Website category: university
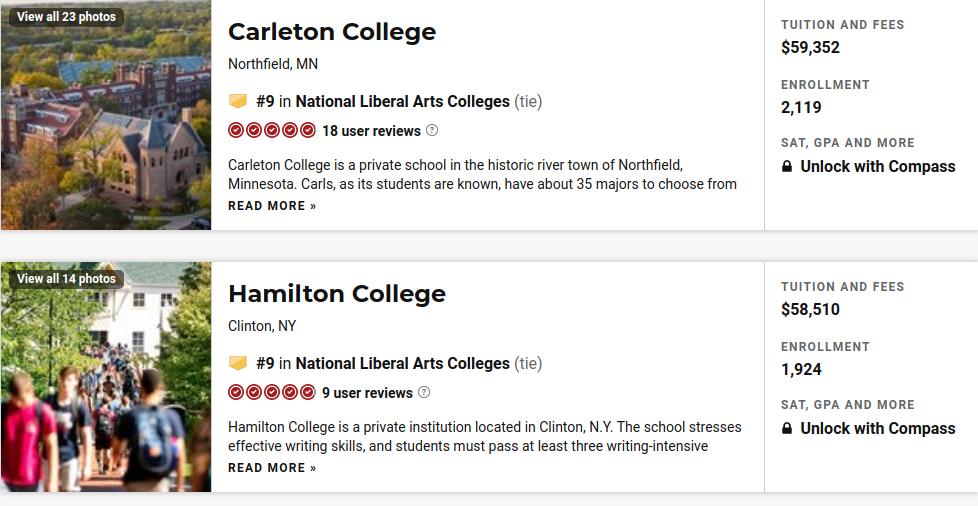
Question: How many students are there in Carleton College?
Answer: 2,119

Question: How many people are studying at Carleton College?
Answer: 2,119

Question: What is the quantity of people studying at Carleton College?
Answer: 2,119

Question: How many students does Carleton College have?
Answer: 2,119

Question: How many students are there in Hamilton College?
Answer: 1,924

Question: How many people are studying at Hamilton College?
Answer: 1,924

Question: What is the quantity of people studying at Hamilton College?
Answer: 1,924

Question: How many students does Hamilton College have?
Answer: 1,924

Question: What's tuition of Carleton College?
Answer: $59,352

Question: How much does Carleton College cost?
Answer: $59,352

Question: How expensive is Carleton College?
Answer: $59,352

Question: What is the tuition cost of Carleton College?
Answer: $59,352

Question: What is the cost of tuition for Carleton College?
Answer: $59,352

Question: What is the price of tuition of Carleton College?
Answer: $59,352

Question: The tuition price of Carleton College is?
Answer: $59,352

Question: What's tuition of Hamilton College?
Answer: $58,510

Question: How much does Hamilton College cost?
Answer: $58,510

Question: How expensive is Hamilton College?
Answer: $58,510

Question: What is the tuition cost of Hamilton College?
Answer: $58,510

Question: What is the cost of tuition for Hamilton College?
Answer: $58,510

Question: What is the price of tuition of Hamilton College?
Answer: $58,510

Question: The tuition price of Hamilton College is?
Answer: $58,510

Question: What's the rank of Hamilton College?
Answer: #9

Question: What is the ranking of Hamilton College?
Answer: #9

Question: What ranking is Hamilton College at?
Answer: #9

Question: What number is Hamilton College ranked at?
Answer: #9

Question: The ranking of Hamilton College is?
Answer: #9

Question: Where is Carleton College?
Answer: Northfield, MN

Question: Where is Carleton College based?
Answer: Northfield, MN

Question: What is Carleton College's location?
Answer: Northfield, MN

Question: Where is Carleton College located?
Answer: Northfield, MN

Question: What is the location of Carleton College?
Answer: Northfield, MN

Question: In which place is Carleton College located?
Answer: Northfield, MN

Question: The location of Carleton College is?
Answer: Northfield, MN

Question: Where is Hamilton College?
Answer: Clinton, NY

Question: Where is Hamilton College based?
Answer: Clinton, NY

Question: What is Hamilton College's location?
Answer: Clinton, NY

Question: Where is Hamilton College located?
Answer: Clinton, NY

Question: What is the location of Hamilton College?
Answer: Clinton, NY

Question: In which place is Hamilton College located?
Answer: Clinton, NY

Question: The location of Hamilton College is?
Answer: Clinton, NY

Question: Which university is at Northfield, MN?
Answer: Carleton College

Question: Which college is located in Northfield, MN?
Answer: Carleton College

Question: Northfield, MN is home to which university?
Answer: Carleton College

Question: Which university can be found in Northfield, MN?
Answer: Carleton College

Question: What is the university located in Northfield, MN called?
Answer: Carleton College

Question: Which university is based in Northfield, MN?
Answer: Carleton College

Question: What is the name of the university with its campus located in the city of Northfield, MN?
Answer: Carleton College

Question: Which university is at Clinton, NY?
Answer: Hamilton College

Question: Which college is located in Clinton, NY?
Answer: Hamilton College

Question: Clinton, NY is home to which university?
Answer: Hamilton College

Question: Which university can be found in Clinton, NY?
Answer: Hamilton College

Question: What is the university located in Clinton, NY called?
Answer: Hamilton College

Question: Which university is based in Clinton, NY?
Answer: Hamilton College

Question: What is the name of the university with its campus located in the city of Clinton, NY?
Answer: Hamilton College